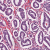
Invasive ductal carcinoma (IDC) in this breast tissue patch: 1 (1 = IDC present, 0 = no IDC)